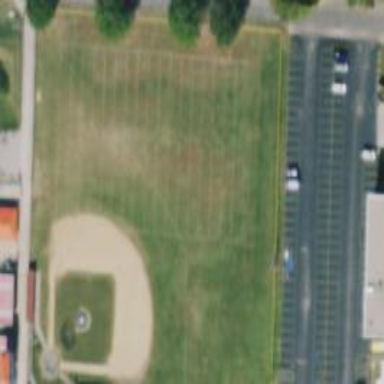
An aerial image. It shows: Baseball pitch for leisure land activities.